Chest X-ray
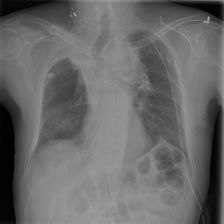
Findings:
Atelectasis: negative
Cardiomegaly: negative
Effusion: negative
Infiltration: negative
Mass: negative
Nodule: negative
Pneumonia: negative
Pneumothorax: positive
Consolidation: negative
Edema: negative
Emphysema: negative
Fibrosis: negative
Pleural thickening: negative
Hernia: negative